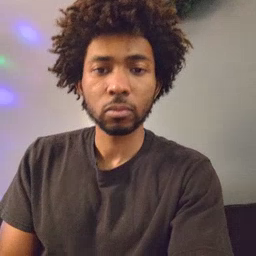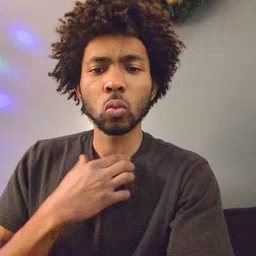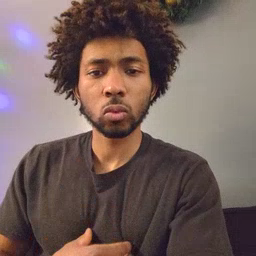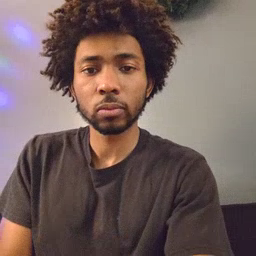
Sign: hungry